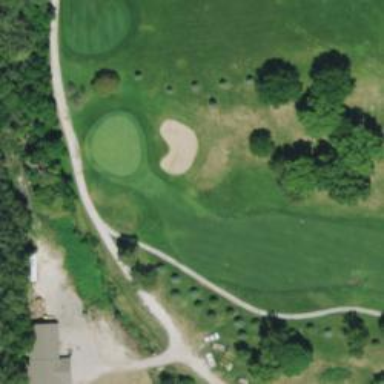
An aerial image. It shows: Golf hole.